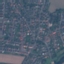
Land use / land cover: Residential